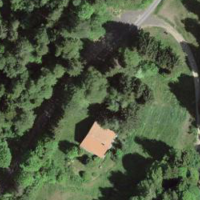
EUNIS habitat code: 41
Species observed at this site:
Artemisia vulgaris